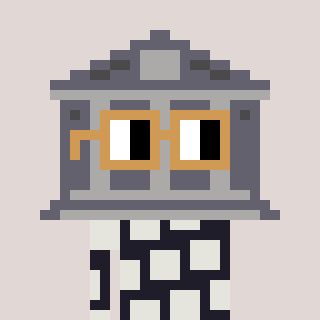
a pixel art character with square brown glasses, a bank-shaped head and a grayscale-colored body on a warm background